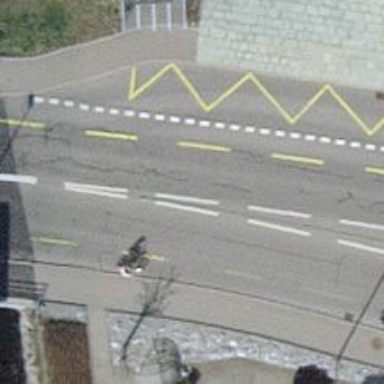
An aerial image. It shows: Bus stop equipped with public transport stop position.